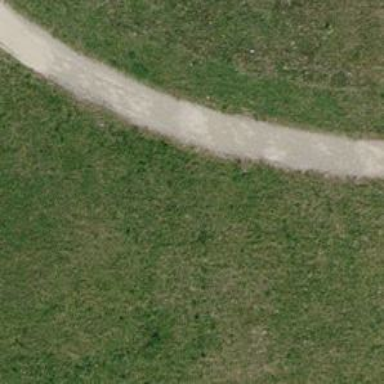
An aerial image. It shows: Footway with fine gravel surface.